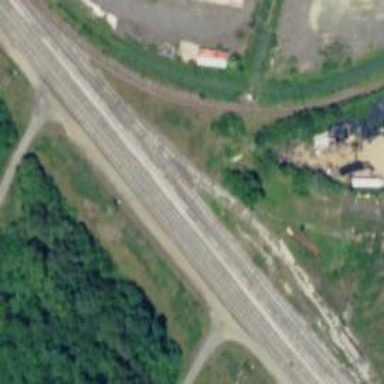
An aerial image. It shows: Rail spur service.